Interaction volume radius: 5 \u00c5
Interaction volume height: 25 \u00c5
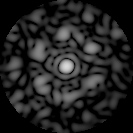
Disorder parameter: 0.6728